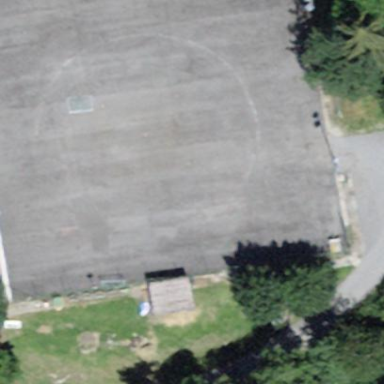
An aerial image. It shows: Tennis court on pitch designated for leisure land.